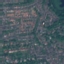
Label: Residential